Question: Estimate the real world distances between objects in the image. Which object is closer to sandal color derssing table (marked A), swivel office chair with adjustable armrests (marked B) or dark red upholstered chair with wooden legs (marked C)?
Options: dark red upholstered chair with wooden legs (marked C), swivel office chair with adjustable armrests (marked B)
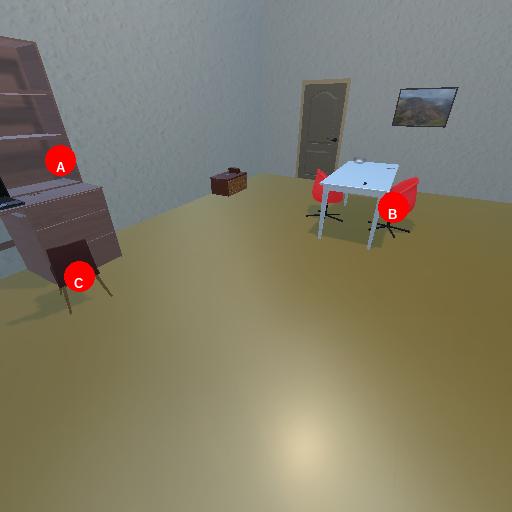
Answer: dark red upholstered chair with wooden legs (marked C)